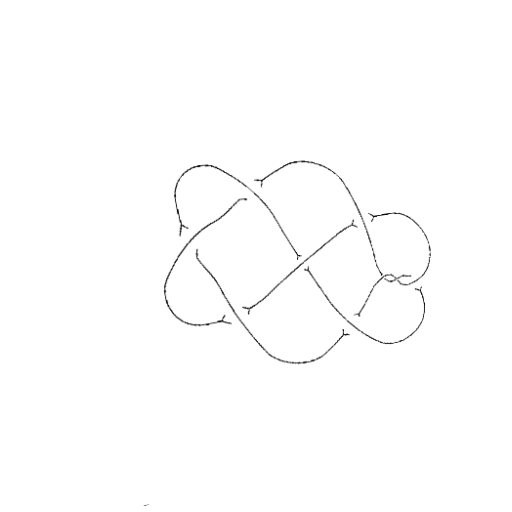
Crossing number: 9